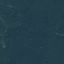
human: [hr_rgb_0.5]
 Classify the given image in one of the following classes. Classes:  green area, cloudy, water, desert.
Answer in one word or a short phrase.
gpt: green area